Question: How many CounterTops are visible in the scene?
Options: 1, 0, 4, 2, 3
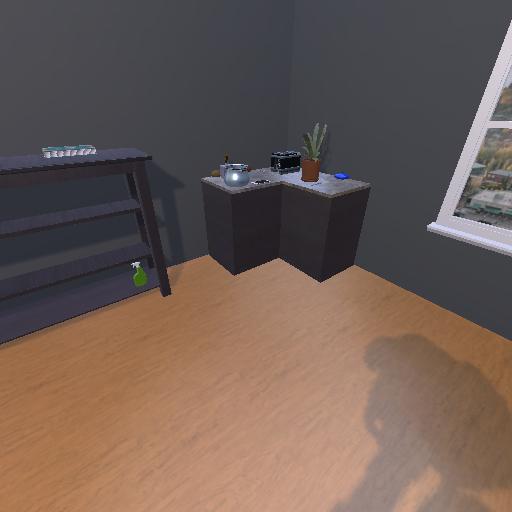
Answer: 1